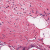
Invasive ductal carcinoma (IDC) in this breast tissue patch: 0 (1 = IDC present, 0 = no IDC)